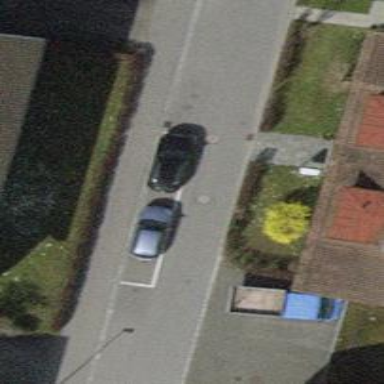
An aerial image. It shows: Parking lane for vehicles.